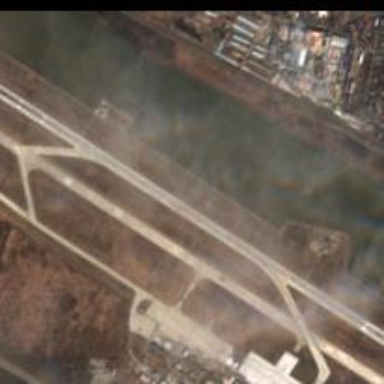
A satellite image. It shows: Asphalt runway at military airfield.